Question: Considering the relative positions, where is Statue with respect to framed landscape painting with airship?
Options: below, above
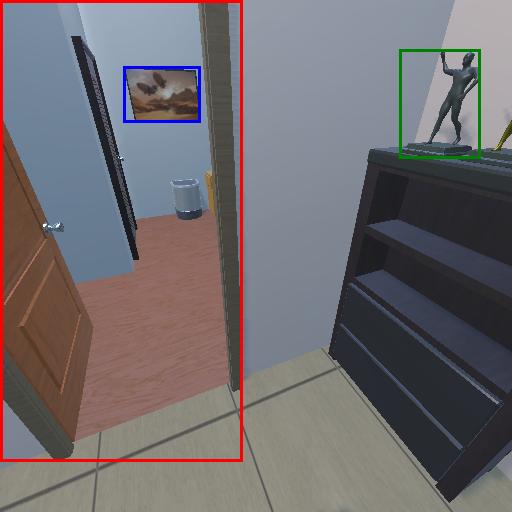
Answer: below